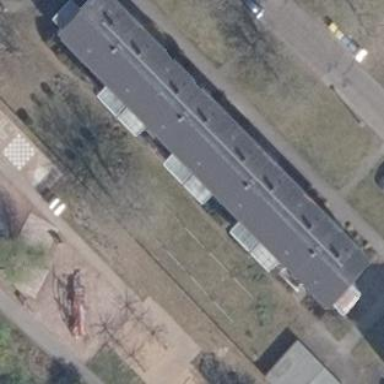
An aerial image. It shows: Gabled roof apartments building with black roof.